Interaction volume radius: 10 \u00c5
Interaction volume height: 10 \u00c5
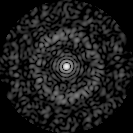
Disorder parameter: 0.8023